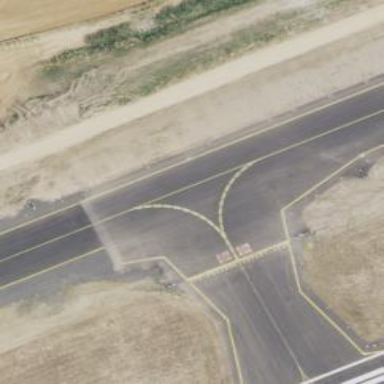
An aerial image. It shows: Image of taxiway at airport.